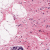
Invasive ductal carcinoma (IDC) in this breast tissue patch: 0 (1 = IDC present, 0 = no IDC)